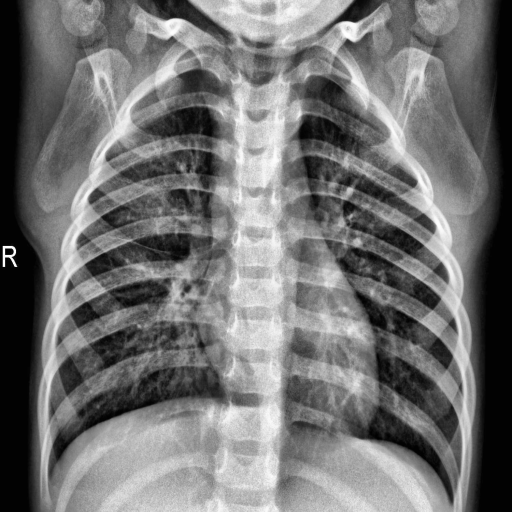
Finding: PNEUMONIA